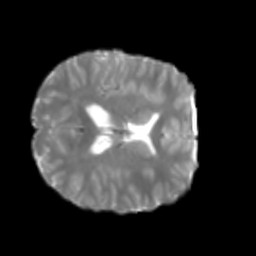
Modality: T2w
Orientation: axial
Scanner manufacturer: siemens
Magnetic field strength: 3 T
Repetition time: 4 s
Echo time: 0.0594 s